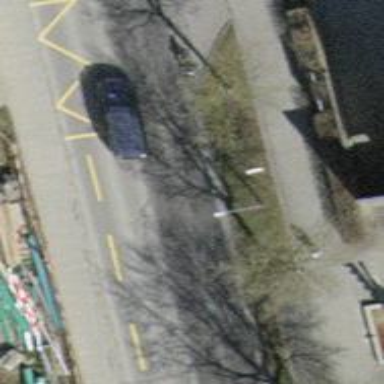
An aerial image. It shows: Secondary road with asphalt surface and dedicated cycle lane on the left.